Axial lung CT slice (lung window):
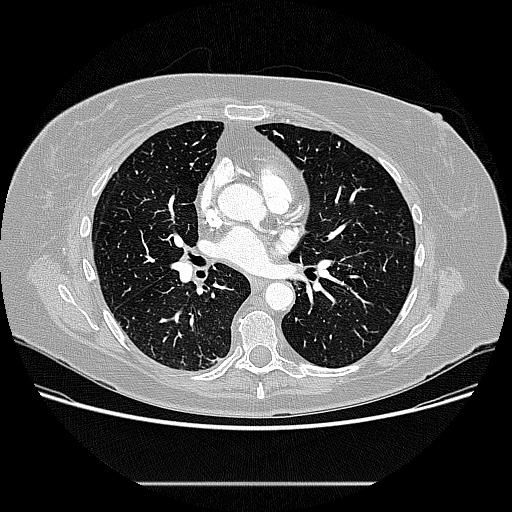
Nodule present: no